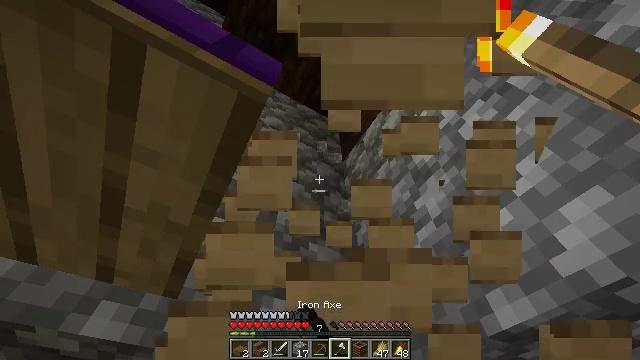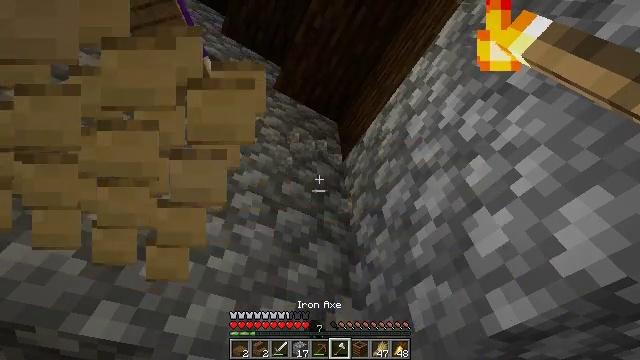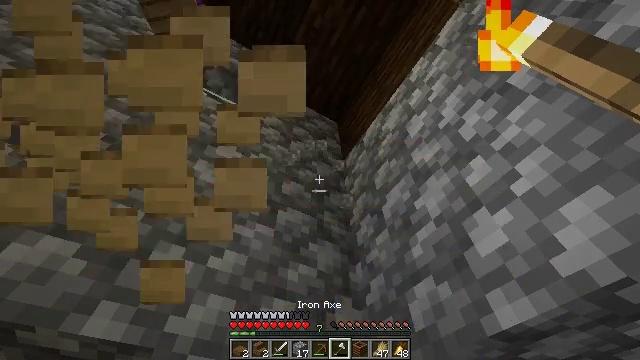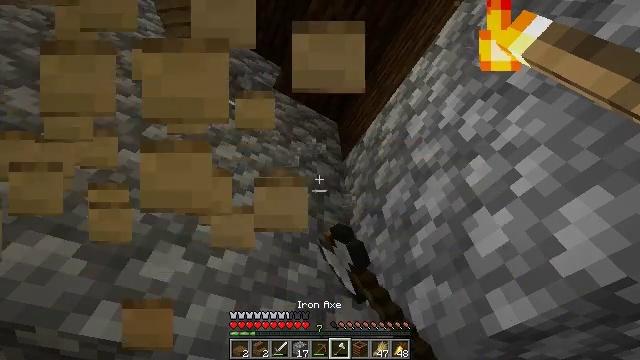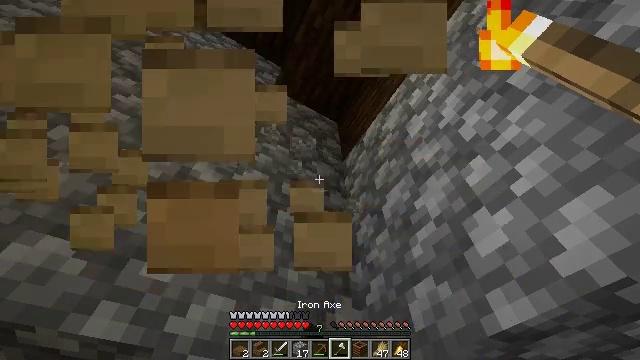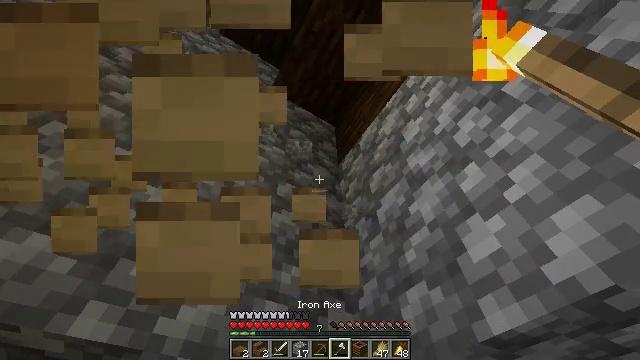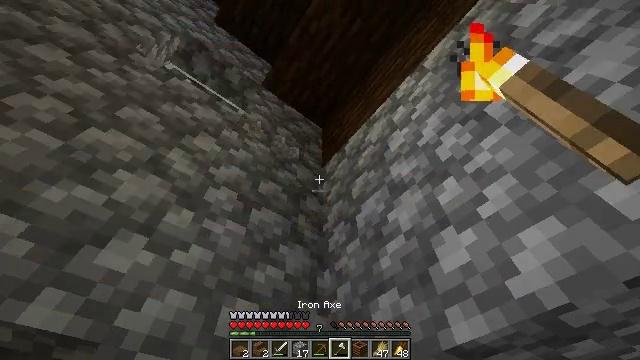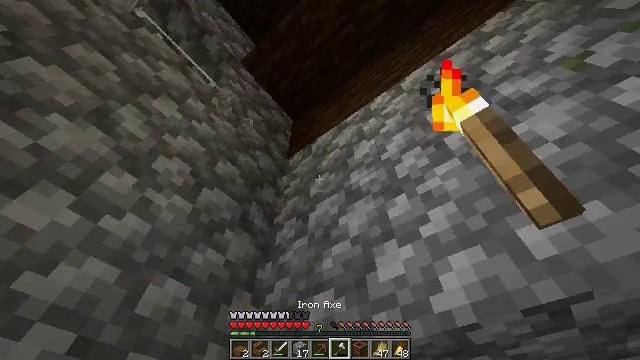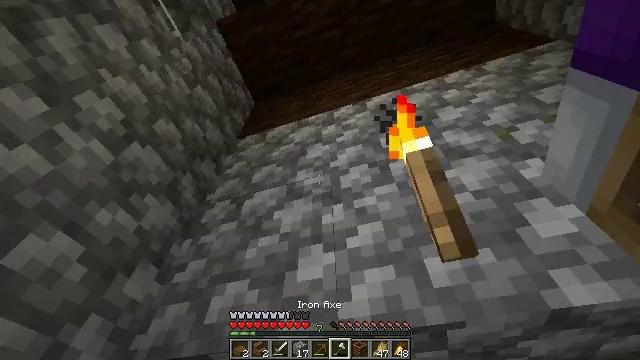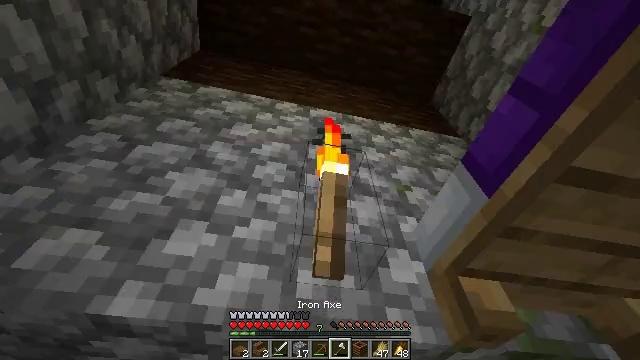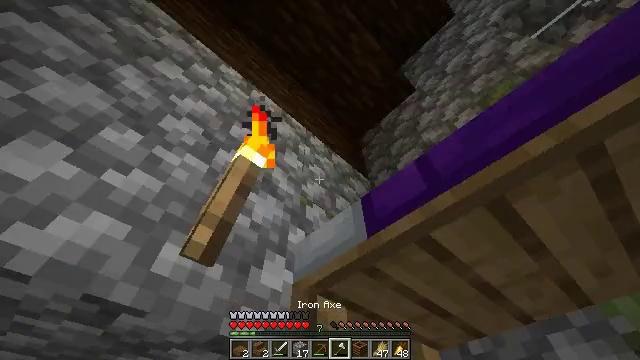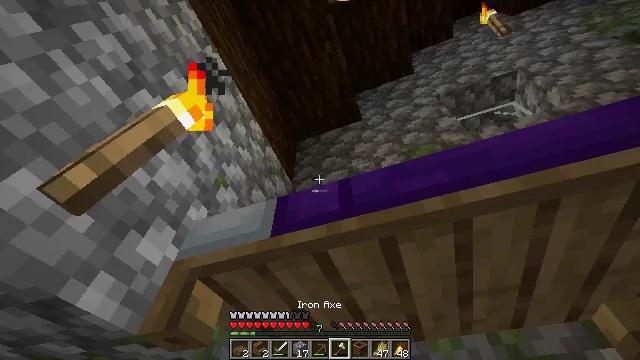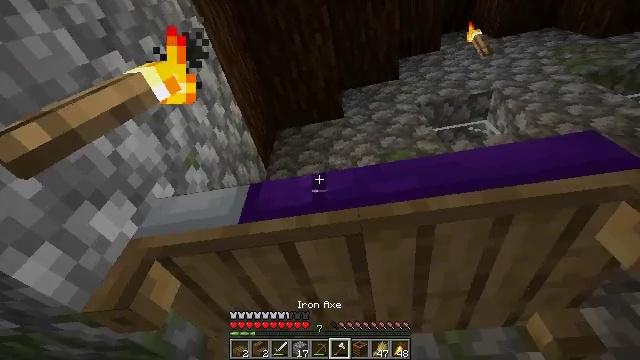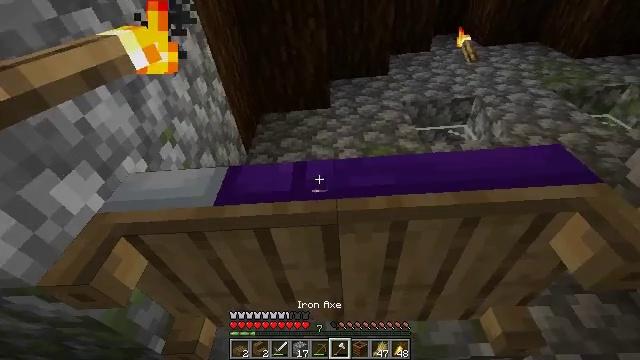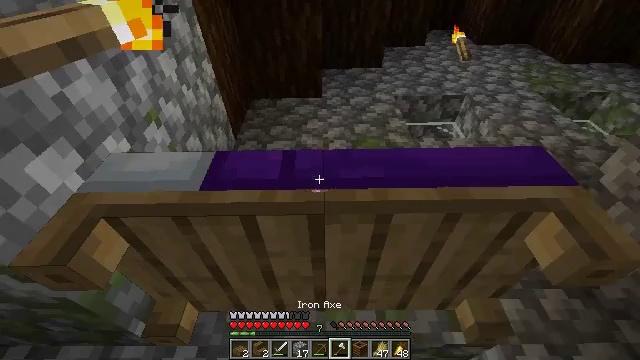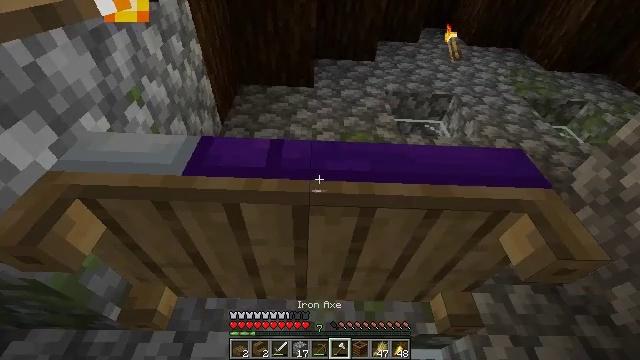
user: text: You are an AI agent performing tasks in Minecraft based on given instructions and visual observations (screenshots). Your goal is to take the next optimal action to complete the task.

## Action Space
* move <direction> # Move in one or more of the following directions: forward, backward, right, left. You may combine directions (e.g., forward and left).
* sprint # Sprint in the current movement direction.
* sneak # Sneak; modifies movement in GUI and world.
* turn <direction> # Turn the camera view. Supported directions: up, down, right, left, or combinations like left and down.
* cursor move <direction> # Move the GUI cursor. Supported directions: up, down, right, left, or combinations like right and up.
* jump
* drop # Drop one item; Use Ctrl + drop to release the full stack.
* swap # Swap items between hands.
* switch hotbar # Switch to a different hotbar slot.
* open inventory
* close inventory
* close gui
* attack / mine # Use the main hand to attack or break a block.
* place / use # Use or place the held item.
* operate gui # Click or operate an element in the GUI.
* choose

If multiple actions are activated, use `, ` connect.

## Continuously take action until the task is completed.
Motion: motion action
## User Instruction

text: Mine the purple bed.
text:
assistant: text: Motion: attack / mine
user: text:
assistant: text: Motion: attack / mine
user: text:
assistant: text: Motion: attack / mine
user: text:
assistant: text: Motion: no_op
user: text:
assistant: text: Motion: turn right
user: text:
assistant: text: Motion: turn right
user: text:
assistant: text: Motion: turn right
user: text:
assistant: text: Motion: turn right
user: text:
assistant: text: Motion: turn right
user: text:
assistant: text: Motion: turn right
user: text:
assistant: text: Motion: turn right
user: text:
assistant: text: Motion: turn right and down
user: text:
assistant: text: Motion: turn right and down
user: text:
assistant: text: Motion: turn right and down
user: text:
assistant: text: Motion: turn right and down
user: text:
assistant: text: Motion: attack / mine
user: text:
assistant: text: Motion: attack / mine
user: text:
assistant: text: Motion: attack / mine
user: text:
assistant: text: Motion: attack / mine
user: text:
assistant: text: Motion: attack / mine
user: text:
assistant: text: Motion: attack / mine
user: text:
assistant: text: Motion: attack / mine
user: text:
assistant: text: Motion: attack / mine
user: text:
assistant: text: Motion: attack / mine
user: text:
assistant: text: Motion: attack / mine
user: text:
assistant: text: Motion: attack / mine
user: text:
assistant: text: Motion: attack / mine